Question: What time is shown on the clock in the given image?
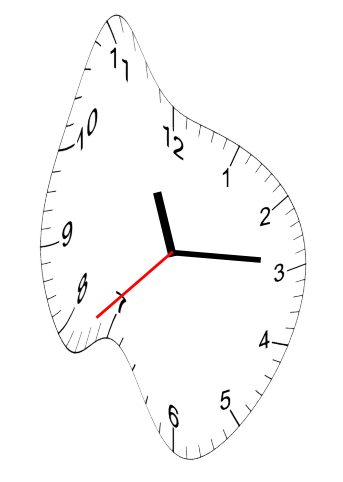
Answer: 11:14:38